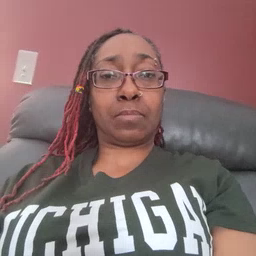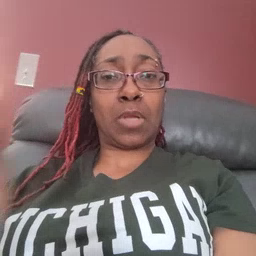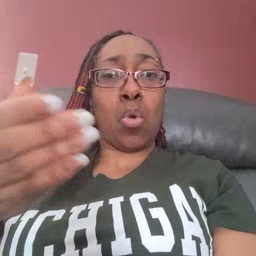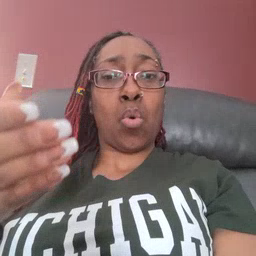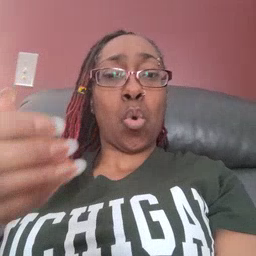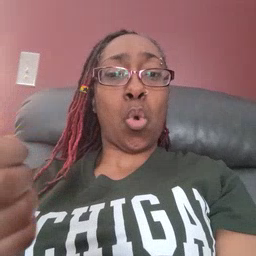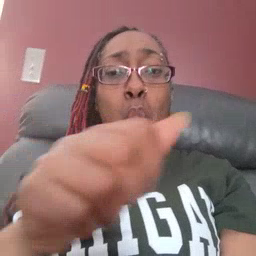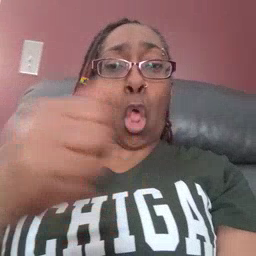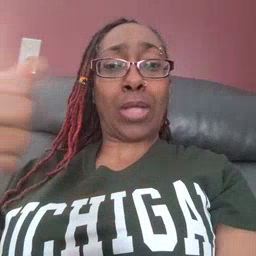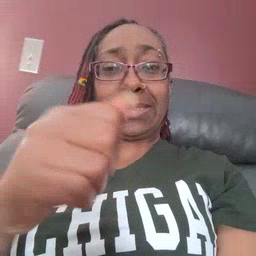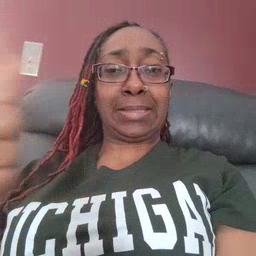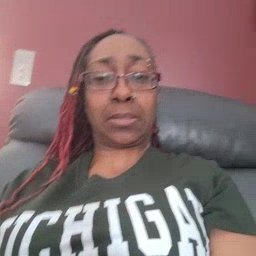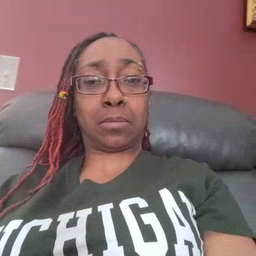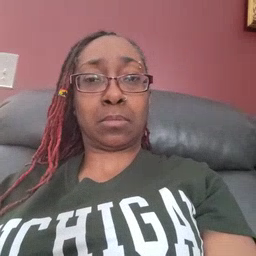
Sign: closet